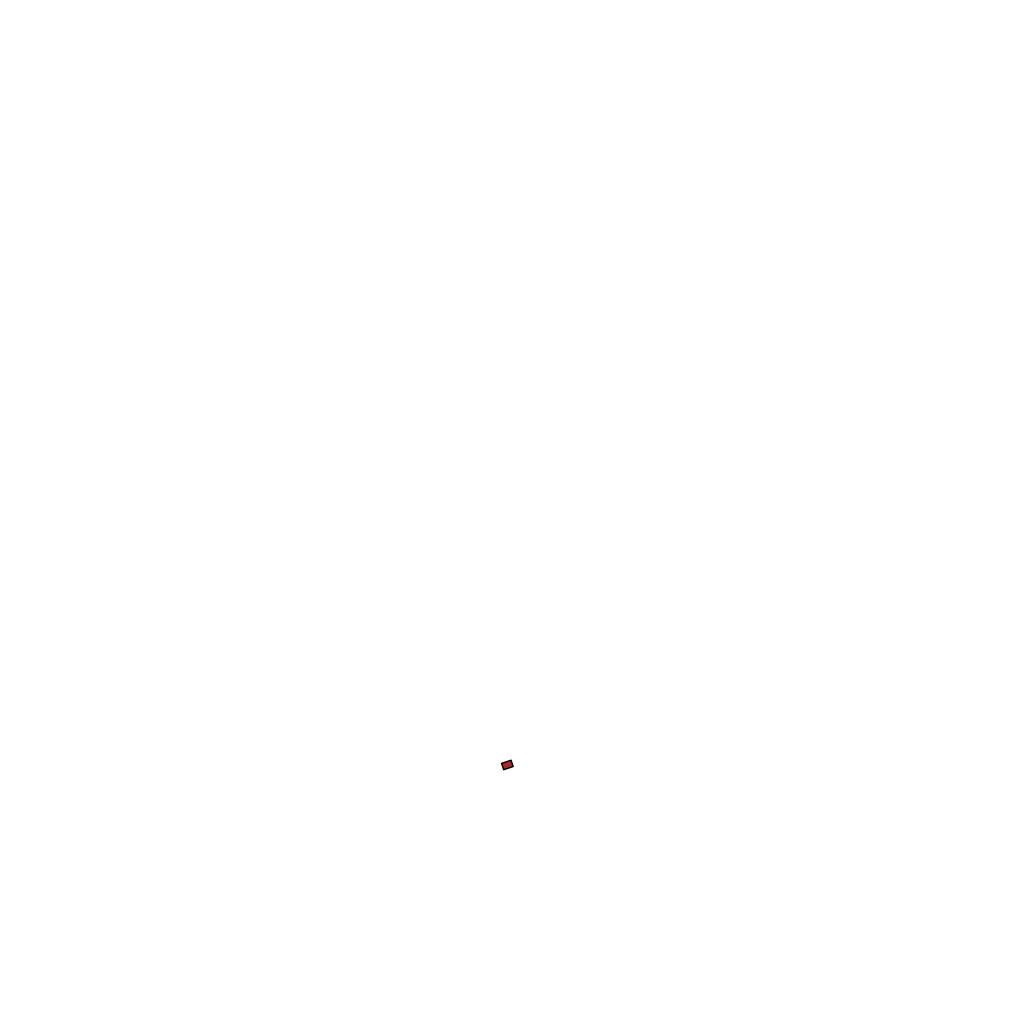
Tags: overhead vector_map, industrial, individual_rise, density_1, Facility, 1.0 km²